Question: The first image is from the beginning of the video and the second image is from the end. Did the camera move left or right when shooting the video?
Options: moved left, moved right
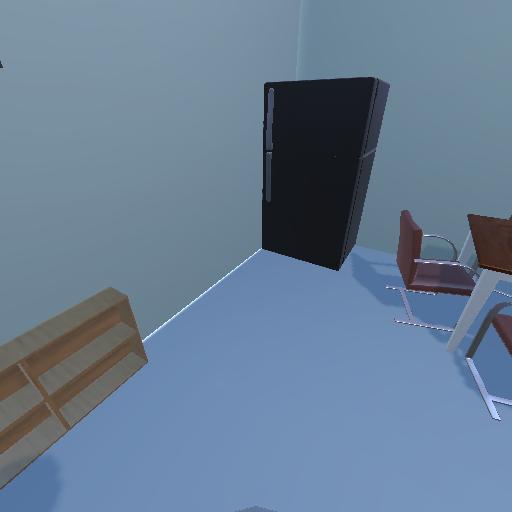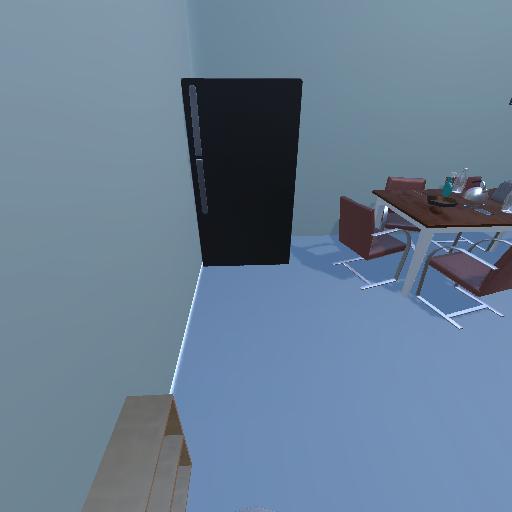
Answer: moved left